Question: I designed and built a Django 1.6.2 survey application using a SessionWizardView which is connected to a MySQL database.
The problem is that (as far as I can see) the submitted form data is not getting saved to the database. This is my first time building an application like this or even working with a database.
<URL> I was told I needed to create a Model for the data and it was suggested I use a 'ModelForm' to create the table and columns in the database. I have done this but I am still not seeing my submitted content
# My Process
- I created the database in MySQL (Ver 14.14 Distrib 5.6.20) via
Terminal 'CREATE database django_db;' and the tables in it are created
when I run the command 'python manage.py syncdb'. - I can complete my survey both on my local machine and on the public server. No errors and it appears everything works fine- I have setup phpMyAdmin and can see the django_db database and 'survey_person' model. However I can not seem to find any of the data that should be submitted by the form. - I have tried to use the search facility in phpMyAdmin to find any of the form data I submitted but cannot see it- I have exported the database as a .CSV file but it is empty.- If I use the insert facility in phpMyAdmin the data gets saved in the DB and I can return it when I use the search facilities. The same data is also in the CSV file when I export it.
This seem to suggest that I am missing a step somewhere in my application when it comes to submitting content to the DB.
Can anyone tell me where I am going wrong?
# My Code
I have tried to limit the below to only relevant code
'''
DATABASES = {
'default': {
'ENGINE': 'django.db.backends.mysql',
'NAME': 'django_db',
'USER': 'root',
'PASSWORD': 'xxxxxxxxxxxxxxxxx',
'HOST': '127.0.0.1',
#'PORT': '',
}
}
'''
'''
url(r'^surveyone/$', SurveyWizardOne.as_view([
SurveyFormA,
SurveyFormB,
SurveyFormC,
....
....
SurveyFormG,
SurveyFormH,
SurveyFormI
])),
'''
'''
class SurveyFormA(forms.ModelForm):
birthdate = forms.DateField(widget=extras.SelectDateWidget(years = range(1995, 1900, -1)), required=False)
class Meta:
model = Person
fields = ['sender', 'birthdate', 'sex', 'relationship', 'state']
class SurveyFormB(forms.ModelForm):
class Meta:
model = Person
fields = ['internet_usage', 'smart_phone_ownership', 'smart_phone_usage']
widgets = {'internet_usage' : RadioSelectNotNull,
'smart_phone_ownership' : RadioSelectNotNull,
'smart_phone_usage' : RadioSelectNotNull,
}
class SurveyFormC(forms.ModelForm):
class Meta:
model = Person
fields = ['education', 'wages', 'presentage_savings', 'occupation', 'living']
widgets = {'education' : forms.RadioSelect,
'wages' : forms.RadioSelect,
'presentage_savings' : forms.RadioSelect,
'occupation' : forms.RadioSelect,
'living' : forms.RadioSelect,}
....
....
'''
'''
sender = models.EmailField(null=True, blank=True, verbose_name='What is your email address?')
birthdate = models.DateField(null=True, blank=True) #overwritten in forms.py so passed no more arguments
SEX = (
('MALE', 'Male'),
('FEMALE', 'Female'))
sex = models.CharField(null=True, blank=True, max_length=100, choices=SEX, verbose_name='What sex are you?')
RELATIONSHIP = (
('SINGLE', "Single"),
('INARELATIONSHIP', "In a relationship"),
('MARRIED', "Married"),
('DIVORCED', "Divorced"),
('SEPARATED', "Separated"),
('WIDOWED', "Widowed"),)
relationship = models.CharField(null=True, blank=True, max_length=100, choices=RELATIONSHIP, verbose_name='What is your relationship status?')
....
....
def __unicode__(self):
return self
'''
My 'views.py' are the most complex part of my application. Not sure if it necessary to show any but I thought just in case
'''
class SurveyWizardOne(SessionWizardView):
def get_context_data(self, form, **kwargs):
context = super(SurveyWizardOne, self).get_context_data(form, **kwargs)
step = int(self.steps.current)
if step == 0:
self.request.session['path_one_images'] = ['P1D1.jpg', 'P2D2.jpg', 'P3D3.jpg', 'P4D4.jpg', 'P5D5.jpg', 'P6D6.jpg', 'P7D7.jpg', 'P8D8.jpg', 'P9D9.jpg']
self.request.session['instruction_task_one_images'] = ['IT1A.jpg', 'IT1B.jpg', 'IT1C.jpg']
self.request.session['instruction_task_two_images'] = ['IT2A.jpg', 'IT2B.jpg', 'IT2C.jpg']
self.request.session['images'] = []
self.request.session['slider_DV_values'] = []
PATH_ONE_IMAGES = self.request.session.get('path_one_images', [])
images = self.request.session.get('images', [])
slider_DV_values = self.request.session.get('slider_DV_values', [])
INSTRUCTION_TASK_ONE_IMAGES = self.request.session.get('instruction_task_one_images', [])
INSTRUCTION_TASK_TWO_IMAGES = self.request.session.get('instruction_task_two_images', [])
if step in range (0, 27):
self.request.session['path_one_images'] = PATH_ONE_IMAGES
self.request.session['images'] = images
self.request.session['slider_DV_values'] = slider_DV_values
self.request.session['instruction_task_one_images'] = INSTRUCTION_TASK_ONE_IMAGES
self.request.session['instruction_task_two_images'] = INSTRUCTION_TASK_TWO_IMAGES
if step == 0:
instruction_task_first_image = random.choice(INSTRUCTION_TASK_ONE_IMAGES)
context['display_image'] = instruction_task_first_image
elif step == 1:
instruction_task_second_image = random.choice(INSTRUCTION_TASK_TWO_IMAGES)
context['display_image'] = instruction_task_second_image
elif step == 9:
first_image = random.choice(PATH_ONE_IMAGES)
PATH_ONE_IMAGES.remove(first_image)
context['display_image'] = first_image
images.insert(0, first_image)
self.request.session['first_image'] = images[0]
self.request.session.get('first_image')
elif step == 10:
second_image = random.choice(PATH_ONE_IMAGES)
PATH_ONE_IMAGES.remove(second_image)
....
....
return context
def done(self, form_list, **kwargs):
return render(self.request, 'Return_to_AMT.html', {
'form_data': [form.cleaned_data for form in form_list],
})
'''
# phpMyAdmin
A screenshot of the DB from phpMyAdmin. NOTE: Not the hidden fields at the start are for introduction steps in the survey form, code not shown here for brevity.

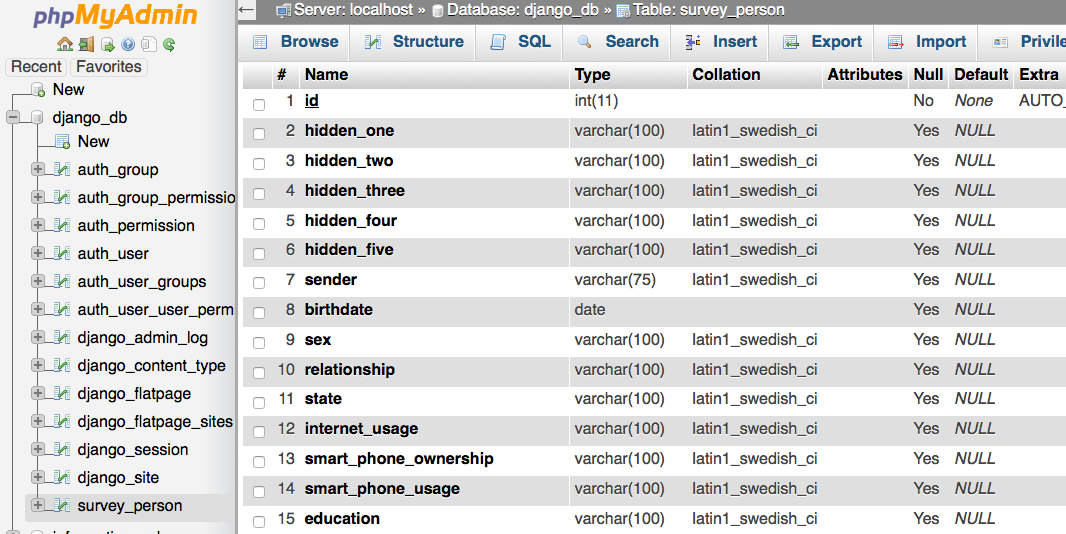
Answer: Submitting data to a model form does not cause it to be saved automatically. If you want save data from a model form to the database, you need to call its <URL> method.
'''
def done(self, form_list, **kwargs):
# I don't know whether this will work, I am not familiar with your forms.
for form in form_list:
form.save()
# Note the docs suggest redirecting instead of rendering a template.
return render(self.request, 'Return_to_AMT.html', {
'form_data': [form.cleaned_data for form in form_list],
})
'''